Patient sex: M
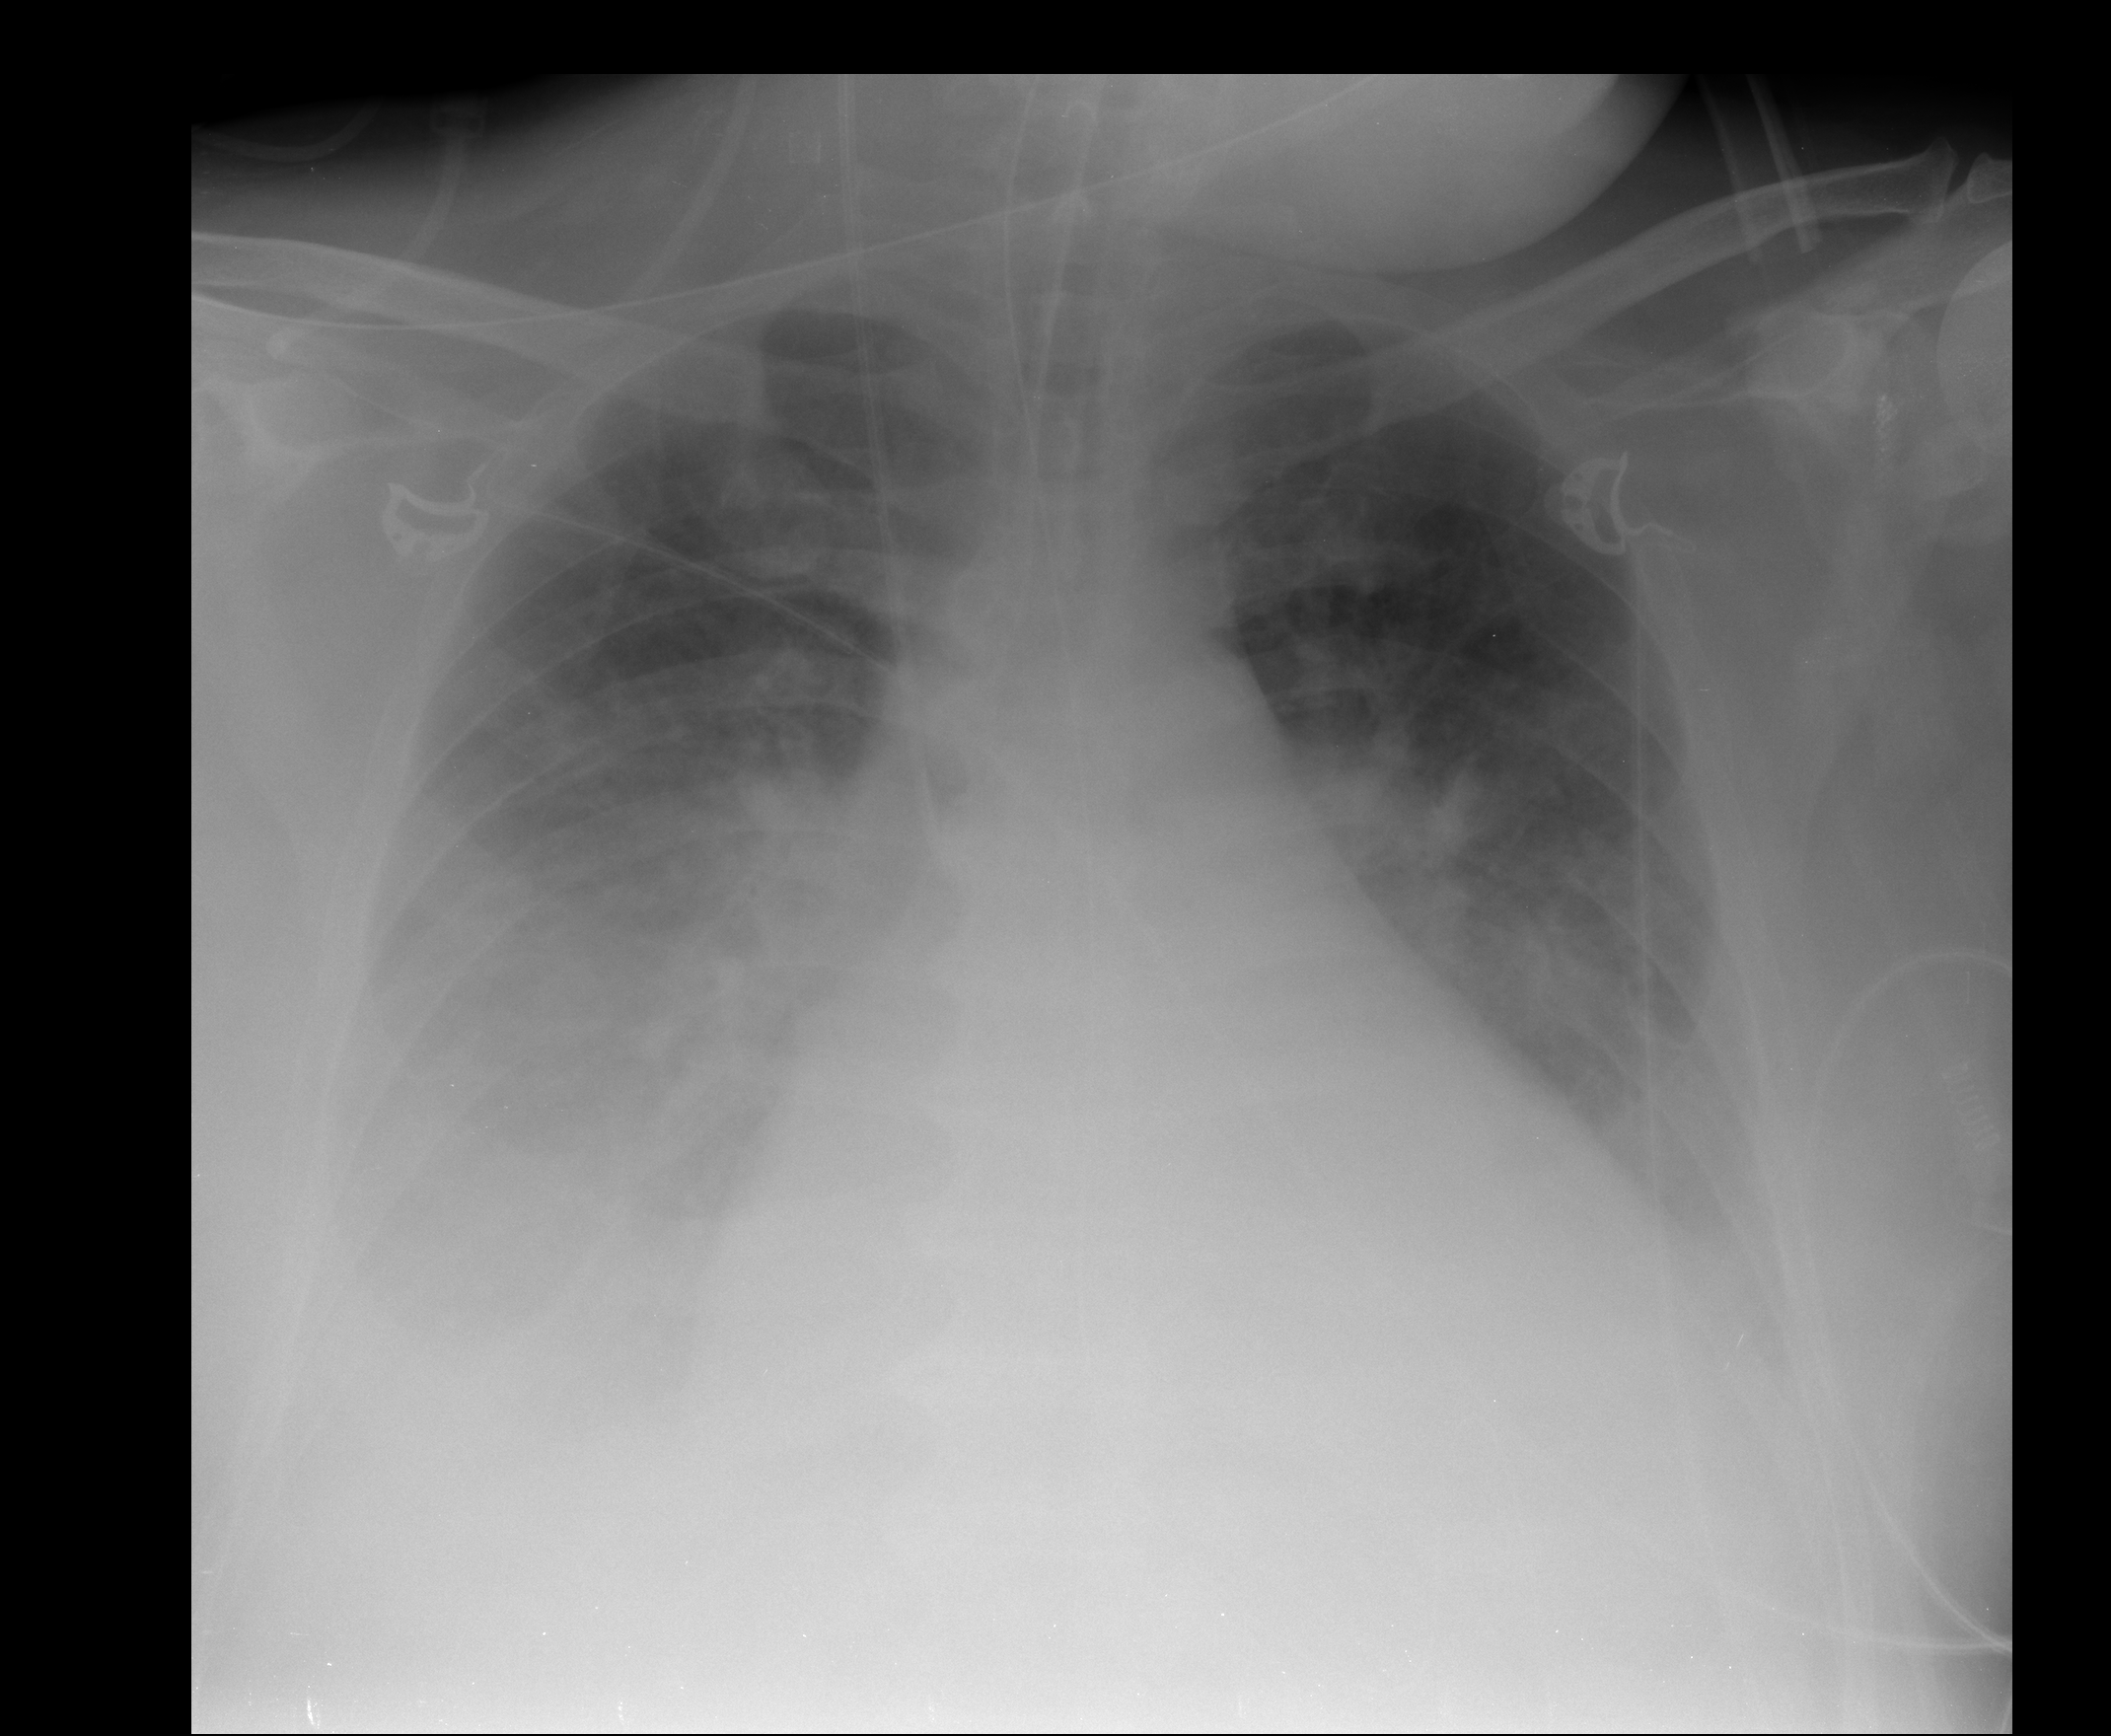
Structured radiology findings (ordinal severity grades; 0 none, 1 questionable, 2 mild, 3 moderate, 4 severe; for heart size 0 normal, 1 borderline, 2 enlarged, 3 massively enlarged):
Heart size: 2
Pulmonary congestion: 3
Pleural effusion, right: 3
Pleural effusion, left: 2
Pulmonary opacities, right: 2
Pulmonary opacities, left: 2
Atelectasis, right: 3
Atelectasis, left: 2